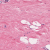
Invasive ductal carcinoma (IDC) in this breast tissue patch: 0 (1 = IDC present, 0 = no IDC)